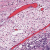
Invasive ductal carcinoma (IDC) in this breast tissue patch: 1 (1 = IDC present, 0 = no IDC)